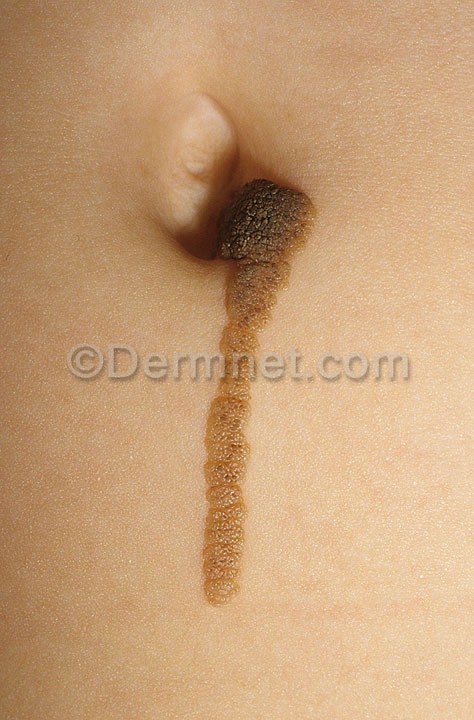
Disease: Seborrheic Keratoses and other Benign Tumors